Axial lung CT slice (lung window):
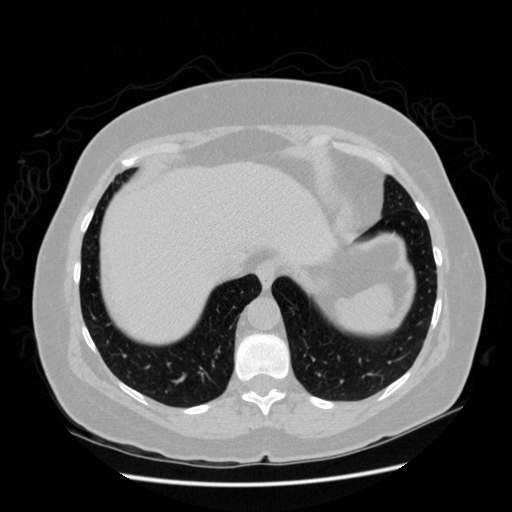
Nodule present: no